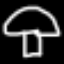
Label: mushroom